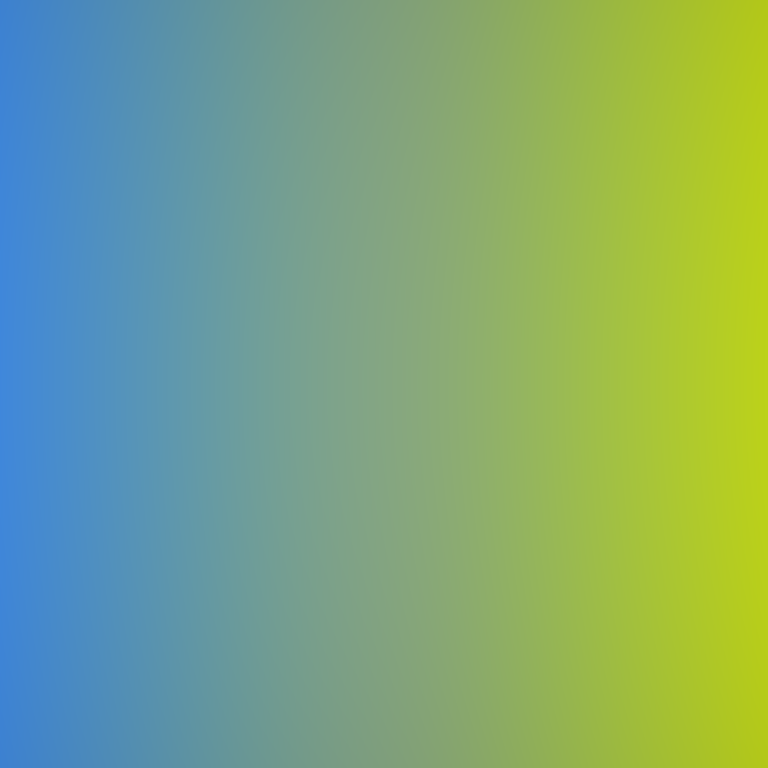
Abstract light effect, smooth gradient from blue to yellow, calm atmosphere, soft blend, no room, no furniture, no objects.